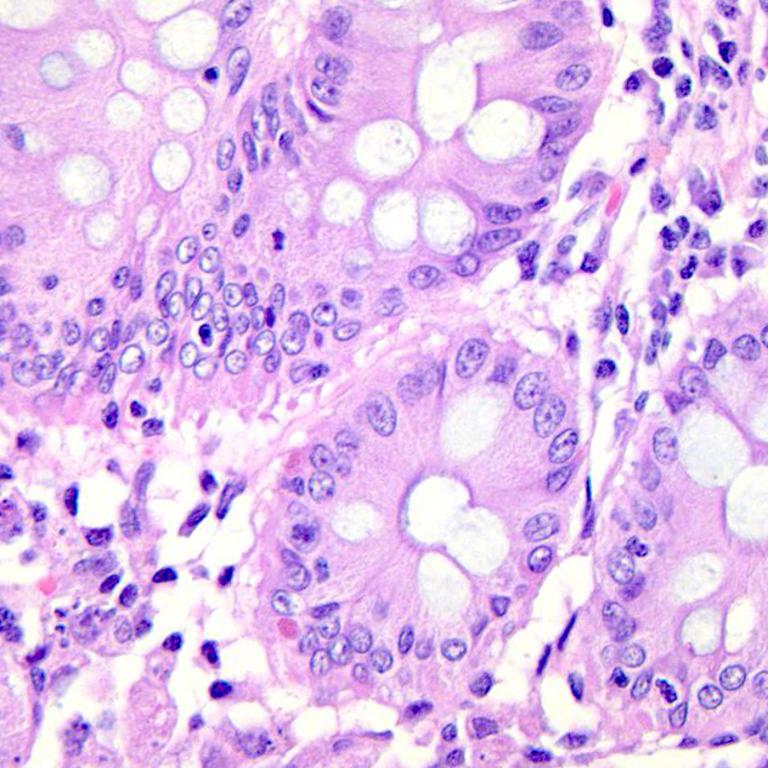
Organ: colon
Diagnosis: benign